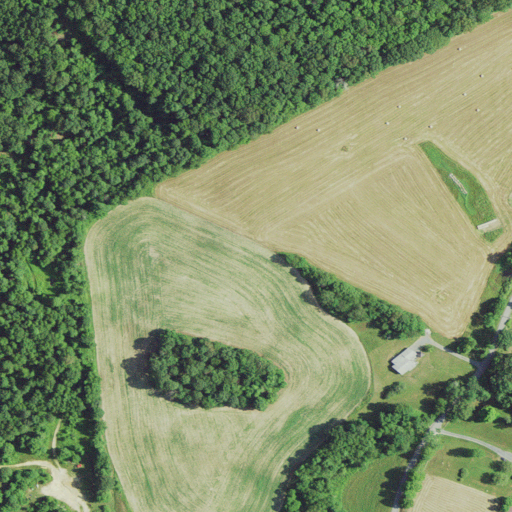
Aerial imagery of mountain in West Virginia named Butler Mountain containing pasture, deciduous forest, open development, and grassland